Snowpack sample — Buffalo Mountain, Silverthorne, Colorado, USA (2/22/26, 2:02 PM MST)
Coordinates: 39.622, -106.113
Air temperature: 33 °F
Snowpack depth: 63 cm
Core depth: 20 cm
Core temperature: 23 °F
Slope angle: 11°, slope face: 116°
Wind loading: low
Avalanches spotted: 0
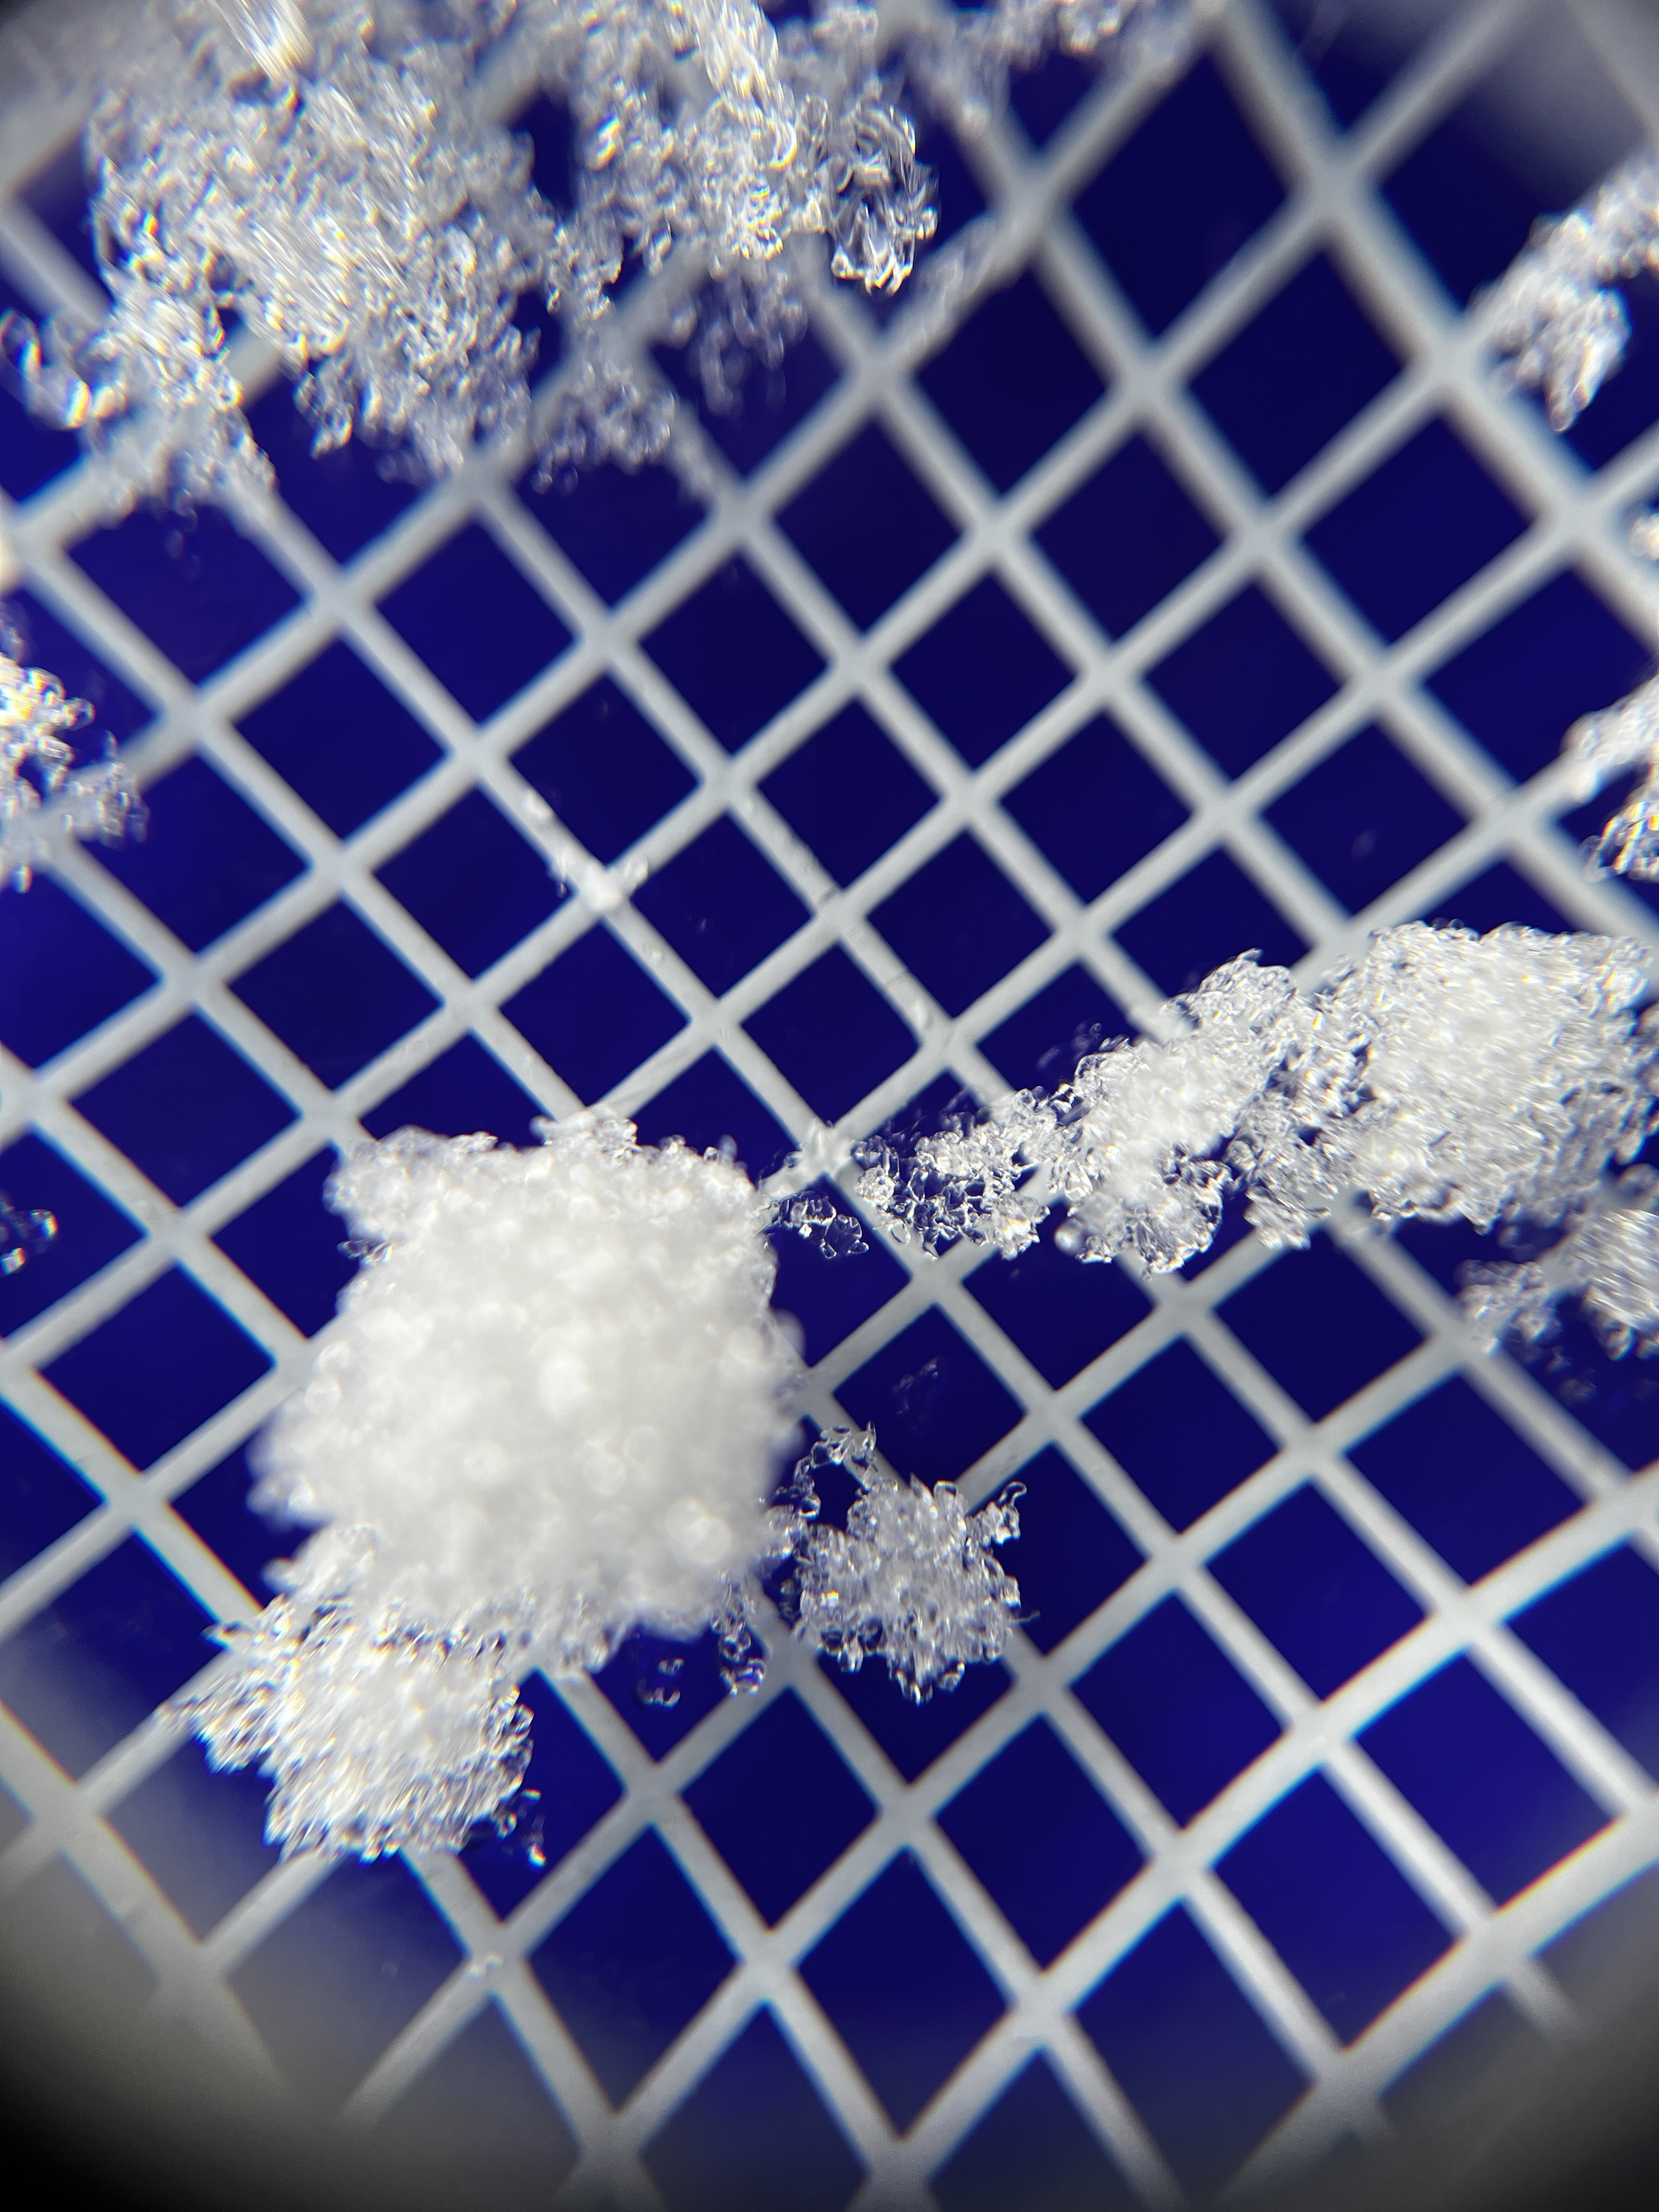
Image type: magnified_profile
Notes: In a firebreak similar to site 1, minimal wind loading with no spotted avalanches (not many faces in view though)